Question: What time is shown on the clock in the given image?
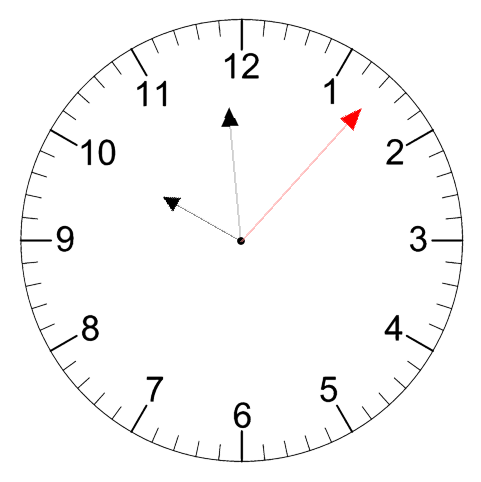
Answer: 09:59:07